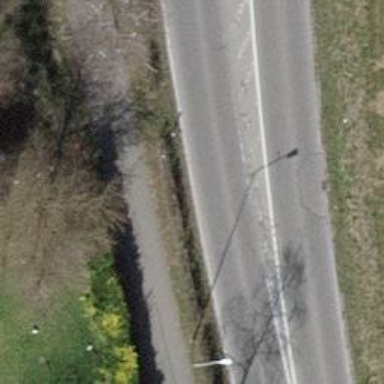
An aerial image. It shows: Tertiary road with asphalt surface. There is separate sidewalk along the road.